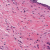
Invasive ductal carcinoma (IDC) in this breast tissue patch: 0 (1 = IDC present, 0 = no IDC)